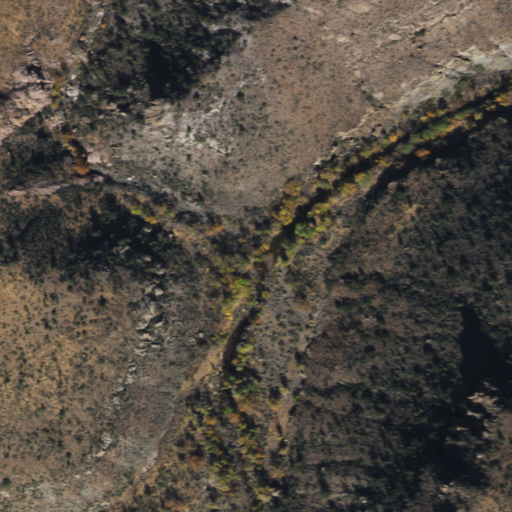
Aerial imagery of valley in Arizona named Happy Hollow Canyon containing shrub, mixed forest, woody wetlands, and evergreen forest